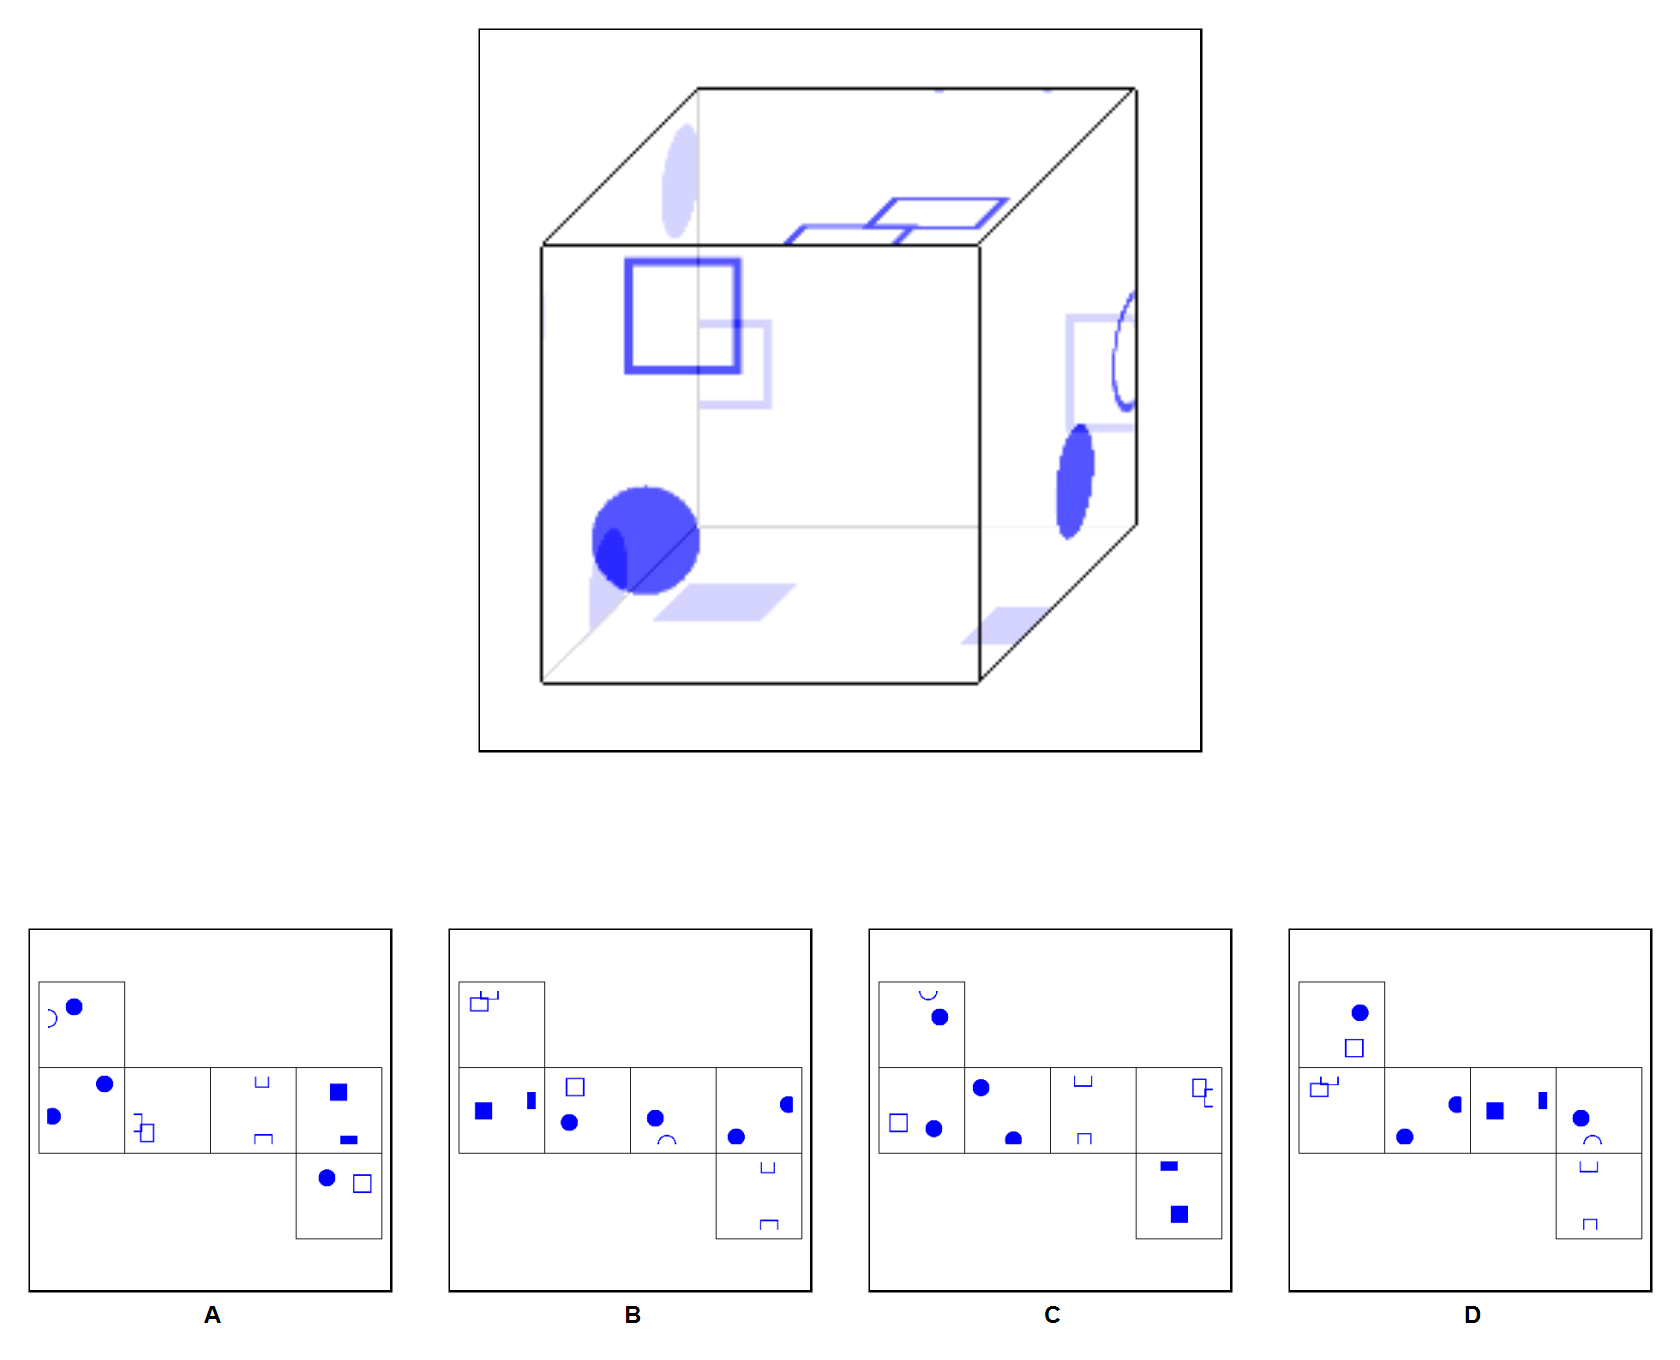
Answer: D